Field crop: maize
Growth stage: 2
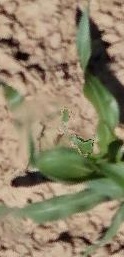
Species: maize